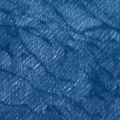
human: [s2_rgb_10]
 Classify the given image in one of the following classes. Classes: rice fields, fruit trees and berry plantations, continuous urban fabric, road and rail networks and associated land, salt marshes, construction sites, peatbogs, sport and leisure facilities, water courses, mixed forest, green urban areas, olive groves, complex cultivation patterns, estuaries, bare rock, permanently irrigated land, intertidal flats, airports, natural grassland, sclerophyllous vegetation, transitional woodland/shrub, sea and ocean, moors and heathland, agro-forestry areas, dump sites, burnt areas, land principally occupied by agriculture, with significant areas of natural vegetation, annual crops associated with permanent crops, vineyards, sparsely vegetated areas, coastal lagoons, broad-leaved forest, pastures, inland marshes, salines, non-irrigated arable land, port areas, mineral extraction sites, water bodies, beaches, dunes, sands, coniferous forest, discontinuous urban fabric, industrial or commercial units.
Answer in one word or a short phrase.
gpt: sea and ocean